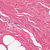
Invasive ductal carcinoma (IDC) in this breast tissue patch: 0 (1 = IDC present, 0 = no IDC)